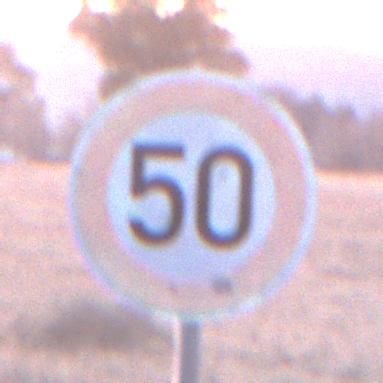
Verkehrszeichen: Geschwindigkeit50
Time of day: SunriseSunset
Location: Outdoor (Nature)
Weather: Clear
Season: NotSpecified
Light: Natural